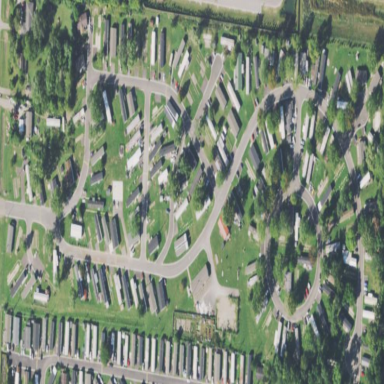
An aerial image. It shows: Residential area designated as trailer park.